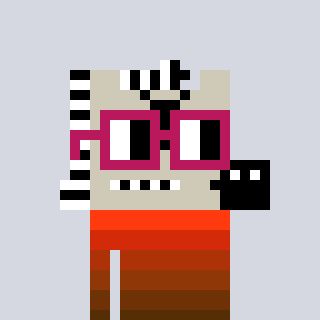
a pixel art character with square dark red glasses, a zebra-shaped head and a bluegrey-colored body on a cool background